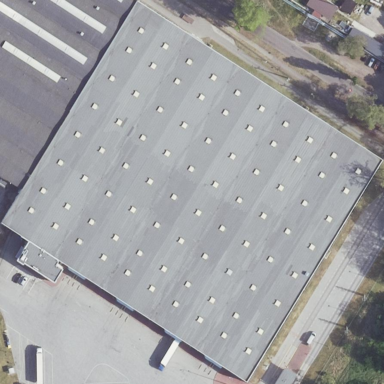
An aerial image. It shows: Warehouse building.